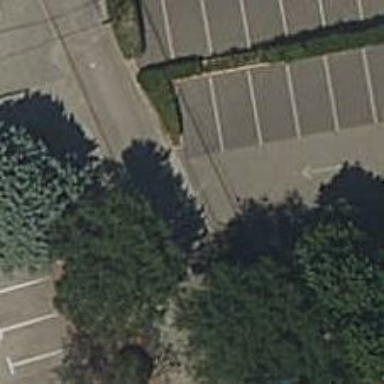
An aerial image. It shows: Parking aisle designated as service road.